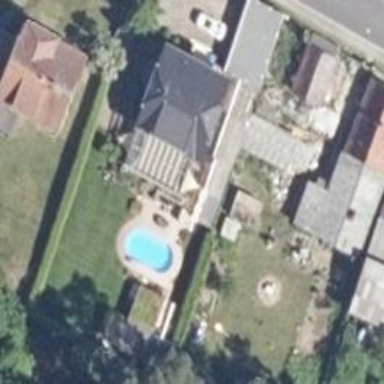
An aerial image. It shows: Swimming pool located in leisure land.